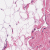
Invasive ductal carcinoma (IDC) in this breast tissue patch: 0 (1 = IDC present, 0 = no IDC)